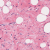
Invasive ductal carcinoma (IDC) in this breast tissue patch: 0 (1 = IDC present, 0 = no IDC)